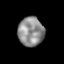
Tissue: prostate
Cell type: Epithelial cells
Senescence score: 0.3435
Nuclear area (px): 742
Mean DAPI intensity: 141.225